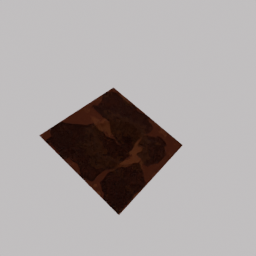
Label: nature